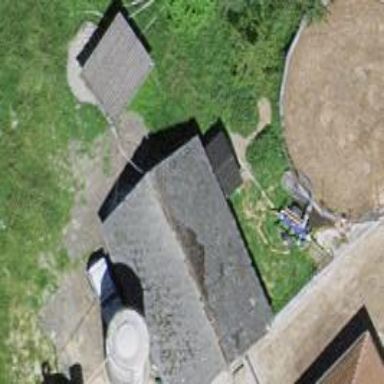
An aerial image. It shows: Rural barn.